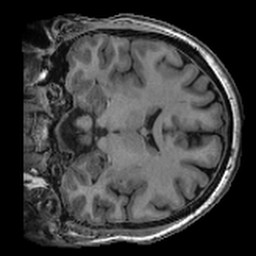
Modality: T1w
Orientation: coronal
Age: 51
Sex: female
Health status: ill
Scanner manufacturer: ge
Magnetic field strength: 3 T
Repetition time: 0.008164 s
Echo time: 0.003184 s